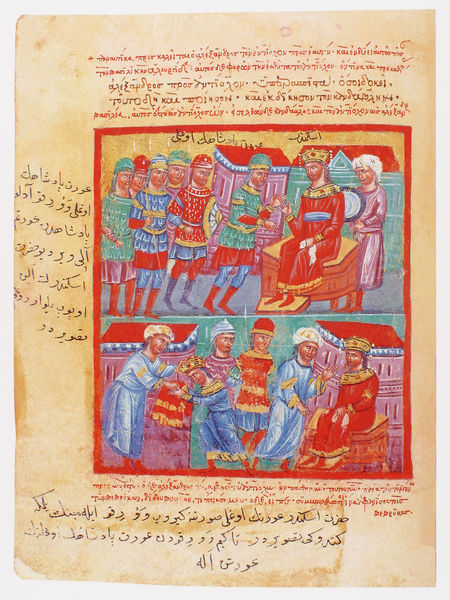
Titel: Der griechische Alexanderroman
Institution: Venedig, Hellenic Institute Codex Gr. 5
Schlagwörter: blau, gelb, grün, menschen, stadt, männer, stuhl, gebäude, rot, spiegel, häuser, sitzend, krone, farbig, magd, schrift, papier, lila, gefolge, könig, soldaten, schild, orientalisch, druck, text, schriften, helm, helme, arabisch, krieger, audienz, turban, beschreibung, purpur, geschenke, buchmalerei, tribut, fenskönig